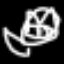
Label: frog